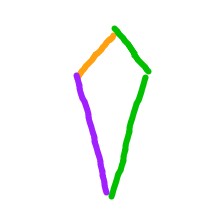
Shape: kite